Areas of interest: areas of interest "Memorial Hall"
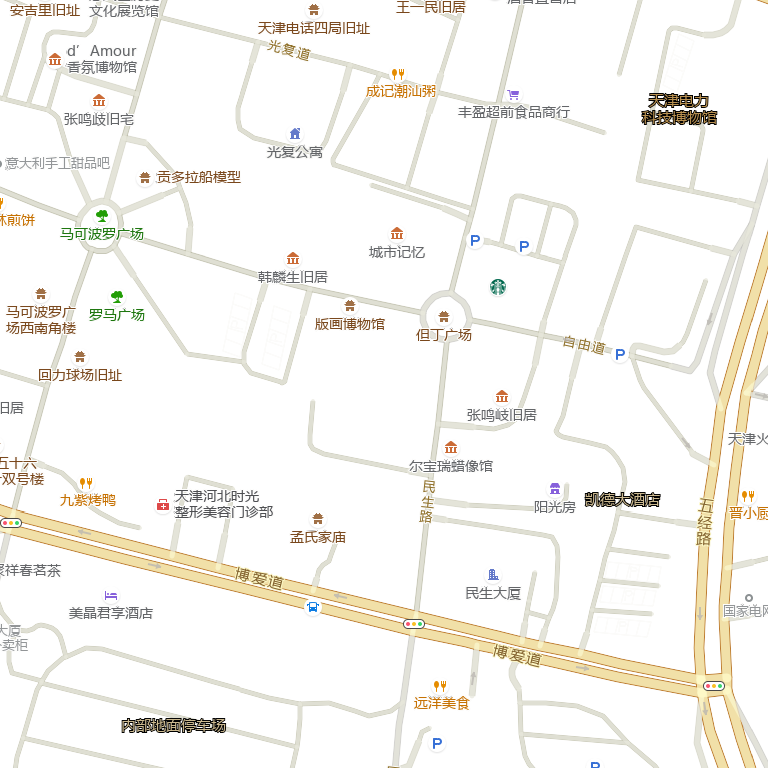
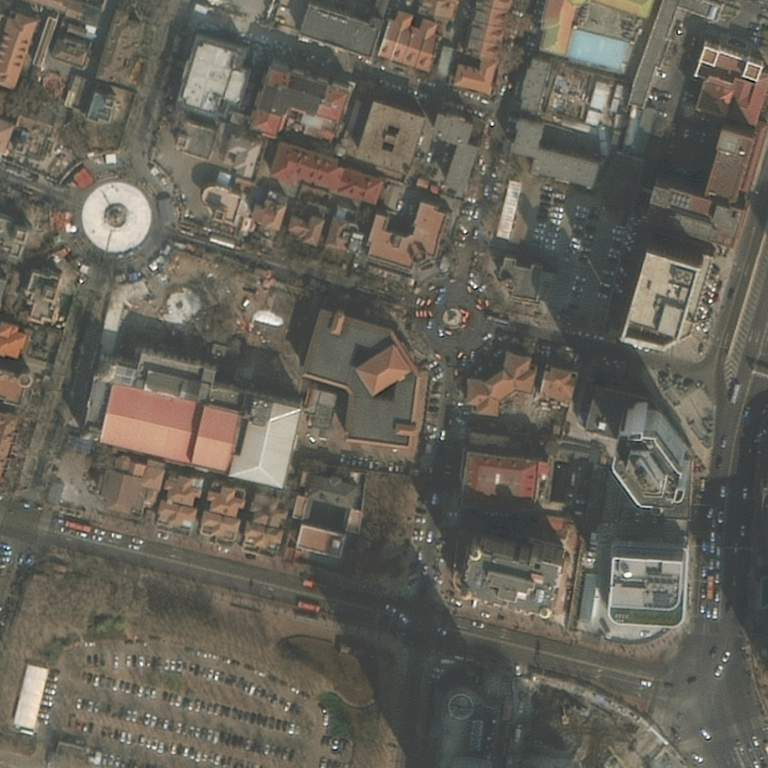